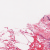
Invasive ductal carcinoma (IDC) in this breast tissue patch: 0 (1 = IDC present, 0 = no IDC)